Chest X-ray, PA view. Patient: 52 years old, sex M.
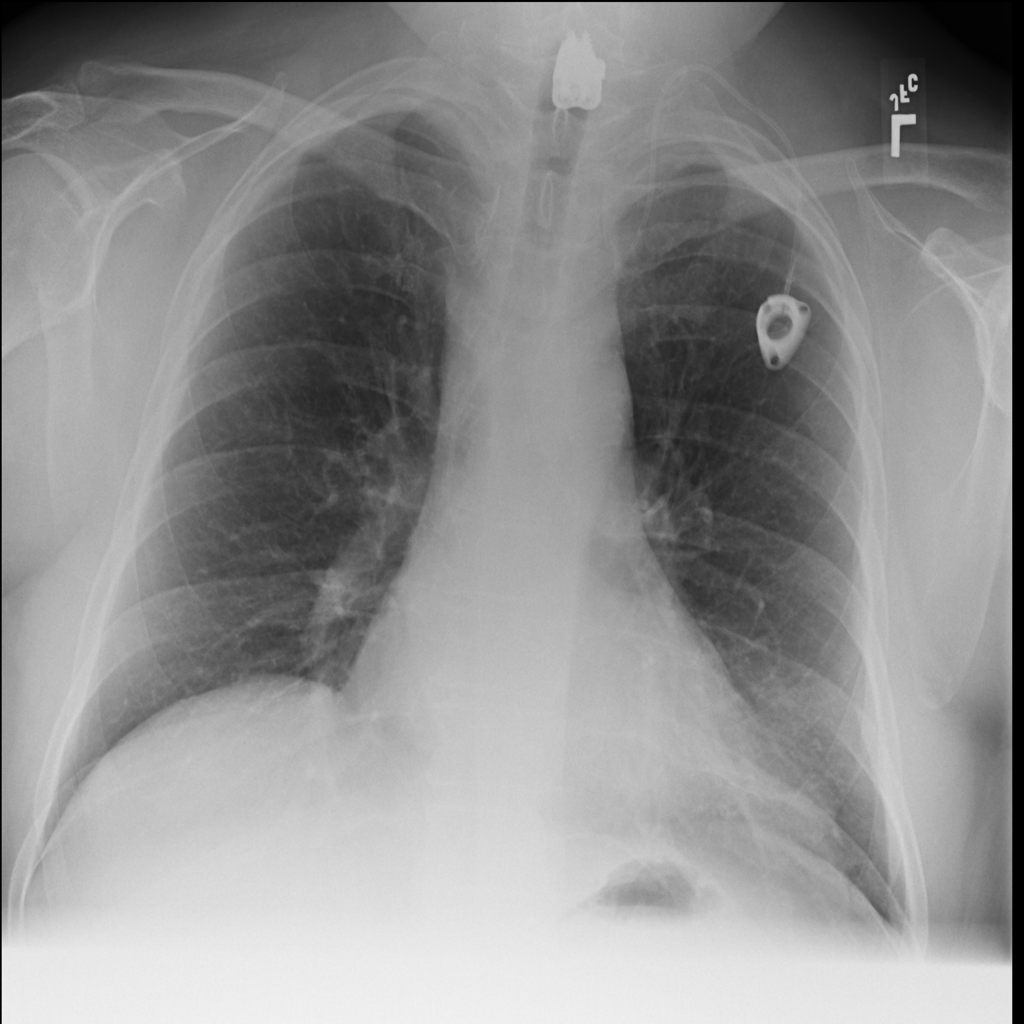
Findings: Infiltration